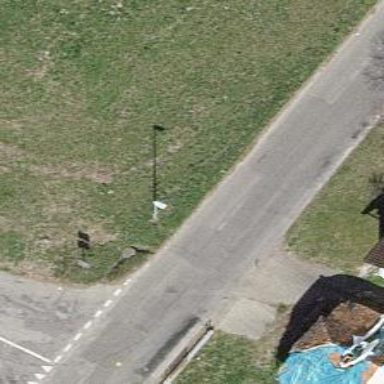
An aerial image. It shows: Bus stop along the road.